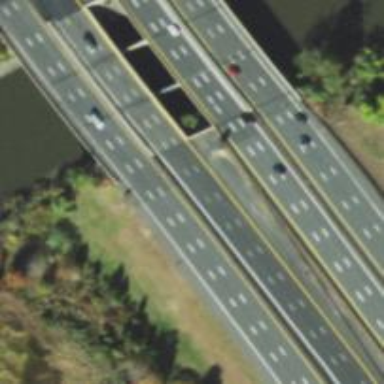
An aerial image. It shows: Motorway bridge crossing urban freeway/expressway.